Aerial crown-view tile of a tropical tree (Barro Colorado Island, Panama), acquired 20250414:
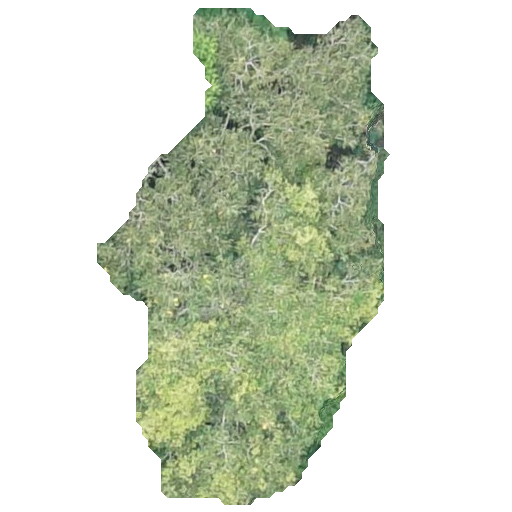
Species: Dipteryx oleifera
GBIF accepted scientific name: Dipteryx oleifera
Crown area: 144.905 m²